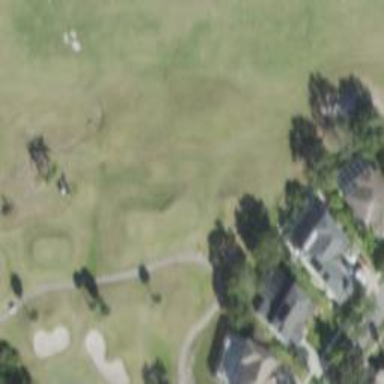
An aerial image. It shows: Golf tee.